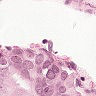
Metastatic tissue present: no